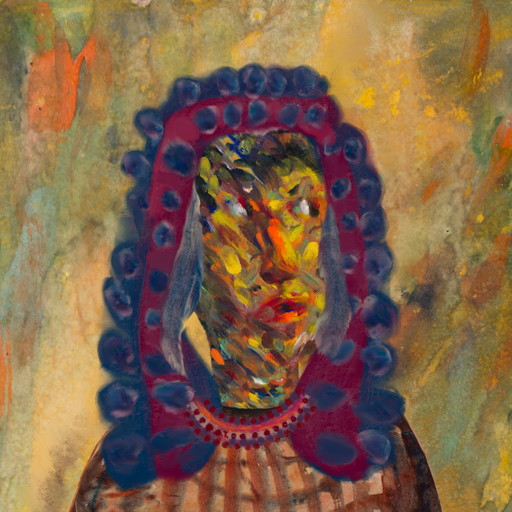
Background: Comrade, Head And Neck Side: An_Impression, Face Side: An_Impression, Bust: Orphan, Hair Side: Hill_Girl, Head Accessory: Blank, Second Necklace: Blank, Necklace: Roy_Bahadur, Baby: Blank